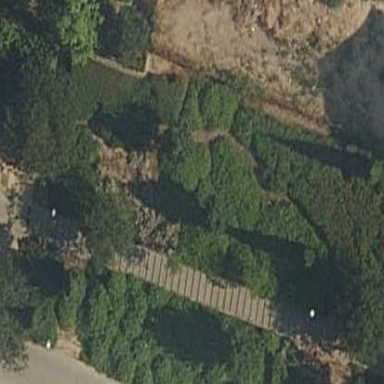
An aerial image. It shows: Wooden fence surrounding garden area.